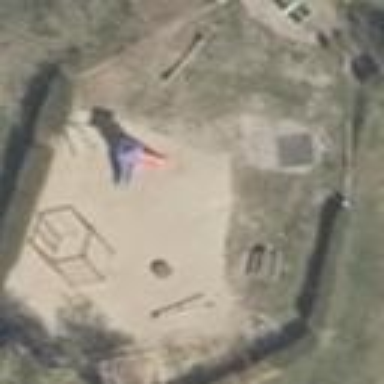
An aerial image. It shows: Playground area for leisure activities on the land.